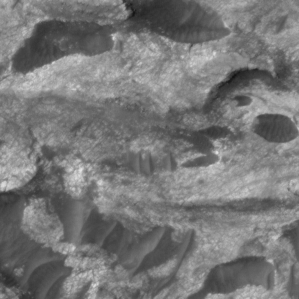
Label: non_frost